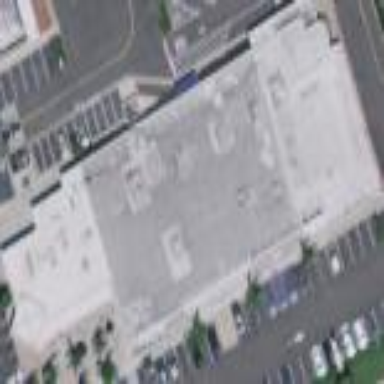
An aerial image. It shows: Commercial building of retail type.